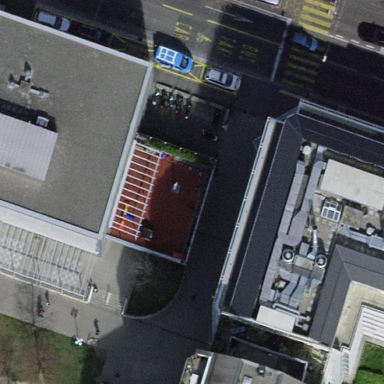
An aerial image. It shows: Office building.